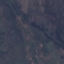
Label: HerbaceousVegetation